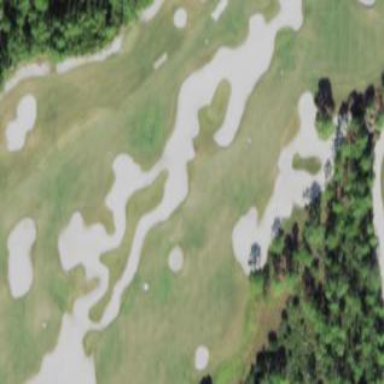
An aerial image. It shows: Golf bunker filled with sandy terrain.